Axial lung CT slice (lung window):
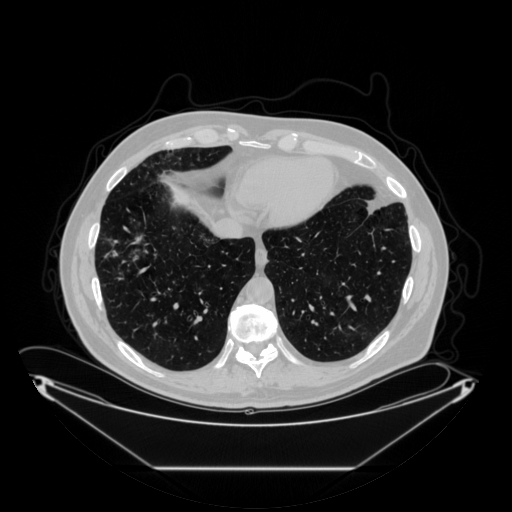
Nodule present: no